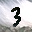
Label: 3